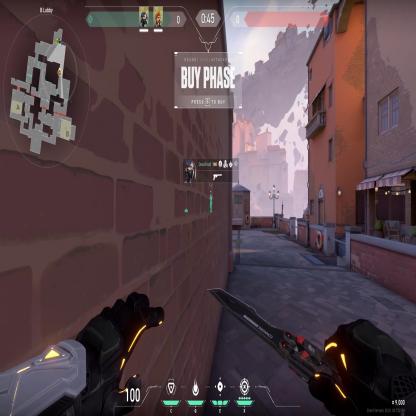
Label: dropped spike ; teammate